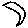
Label: moon